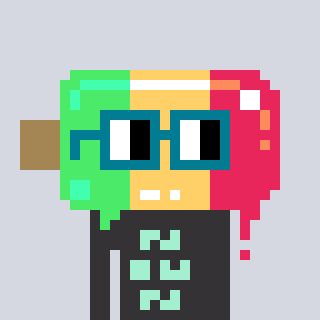
a pixel art character with square dark green glasses, a icepop-shaped head and a grayscale-colored body on a cool background